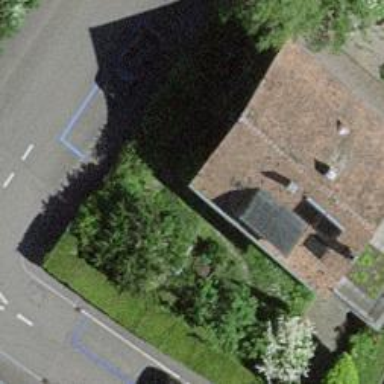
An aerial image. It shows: Detached building.